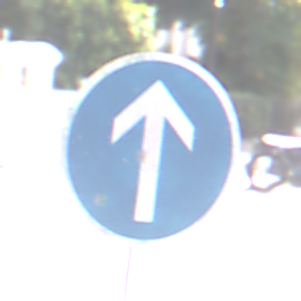
Verkehrszeichen: VorgeschriebeneFahrtrichtungGeradeaus
Umgebung: Outdoor, Urban
Tageszeit: MorningAfternoon
Wetter: PartlyCloudy
Licht: Natural
Jahreszeit: NotSpecified
Kontrast: HighContrast